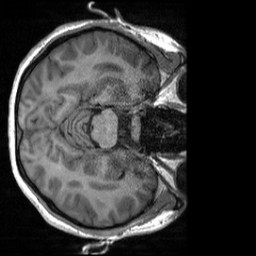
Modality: T1w
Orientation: axial
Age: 33
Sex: female
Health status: healthy
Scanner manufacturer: siemens
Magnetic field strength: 3 T
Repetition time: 2 s
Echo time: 0.00232 s